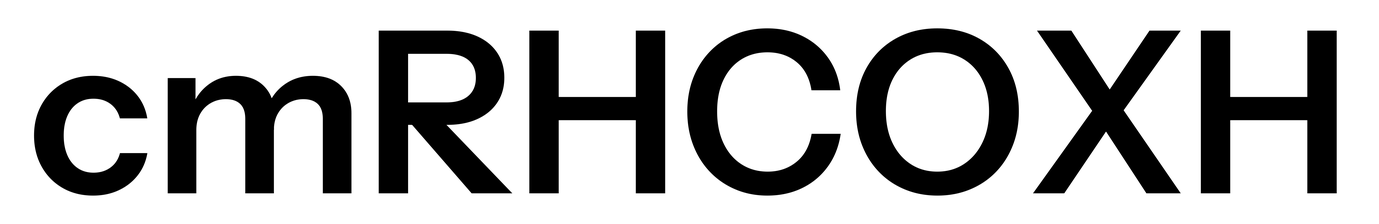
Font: InstrumentSans_SemiBold